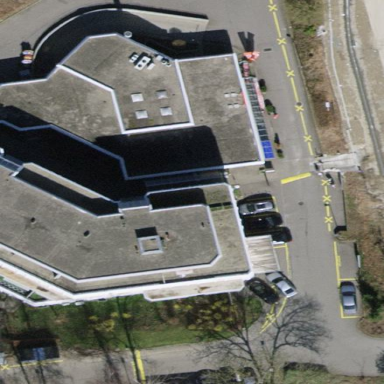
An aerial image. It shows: Retail building with flat roof.